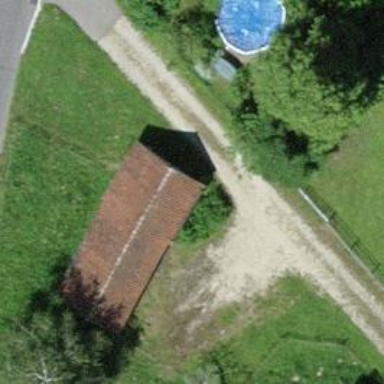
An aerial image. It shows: Garage.